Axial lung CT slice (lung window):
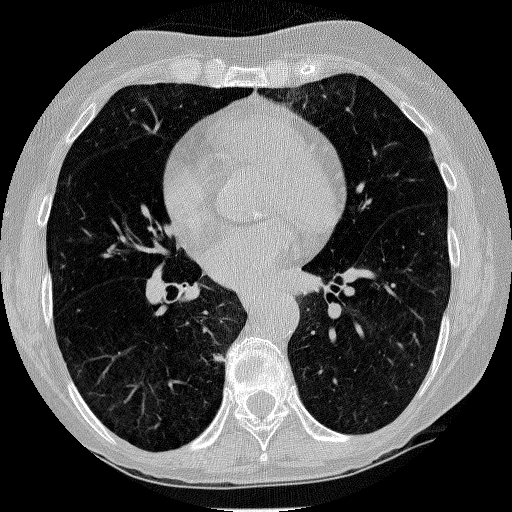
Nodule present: no